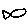
Label: fish